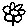
Label: flower